Interaction volume radius: 5 \u00c5
Interaction volume height: 20 \u00c5
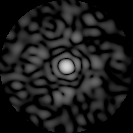
Disorder parameter: 0.7891